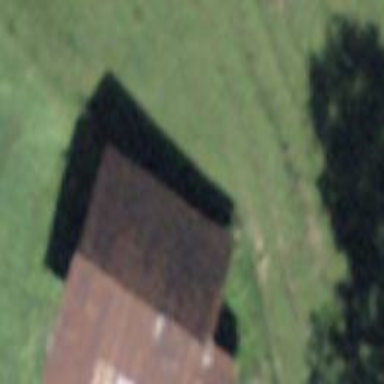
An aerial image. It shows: Farm building.